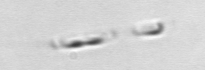
Label: Skeletonema